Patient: sex M, age 69
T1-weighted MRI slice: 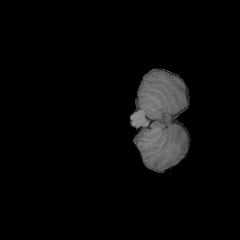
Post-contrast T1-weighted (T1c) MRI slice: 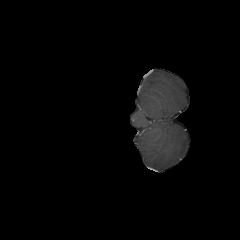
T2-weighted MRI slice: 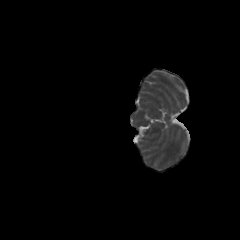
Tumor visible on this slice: no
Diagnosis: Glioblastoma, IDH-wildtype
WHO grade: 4